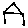
Label: house